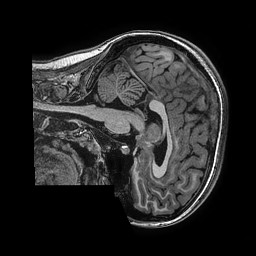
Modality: T1w
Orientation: sagittal
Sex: female
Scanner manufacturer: ge
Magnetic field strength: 3 T
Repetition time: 0.0077 s
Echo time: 0.003436 s